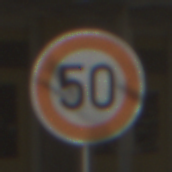
Verkehrszeichen: Geschwindigkeit50
Umgebung: Outdoor, Urban
Tageszeit: MorningAfternoon
Wetter: PartlyCloudy
Licht: Natural
Jahreszeit: NotSpecified
Kontrast: HighContrast